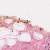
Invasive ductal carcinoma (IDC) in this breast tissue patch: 0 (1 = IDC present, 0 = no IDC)